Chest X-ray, PA view. Patient: 68 years old, sex M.
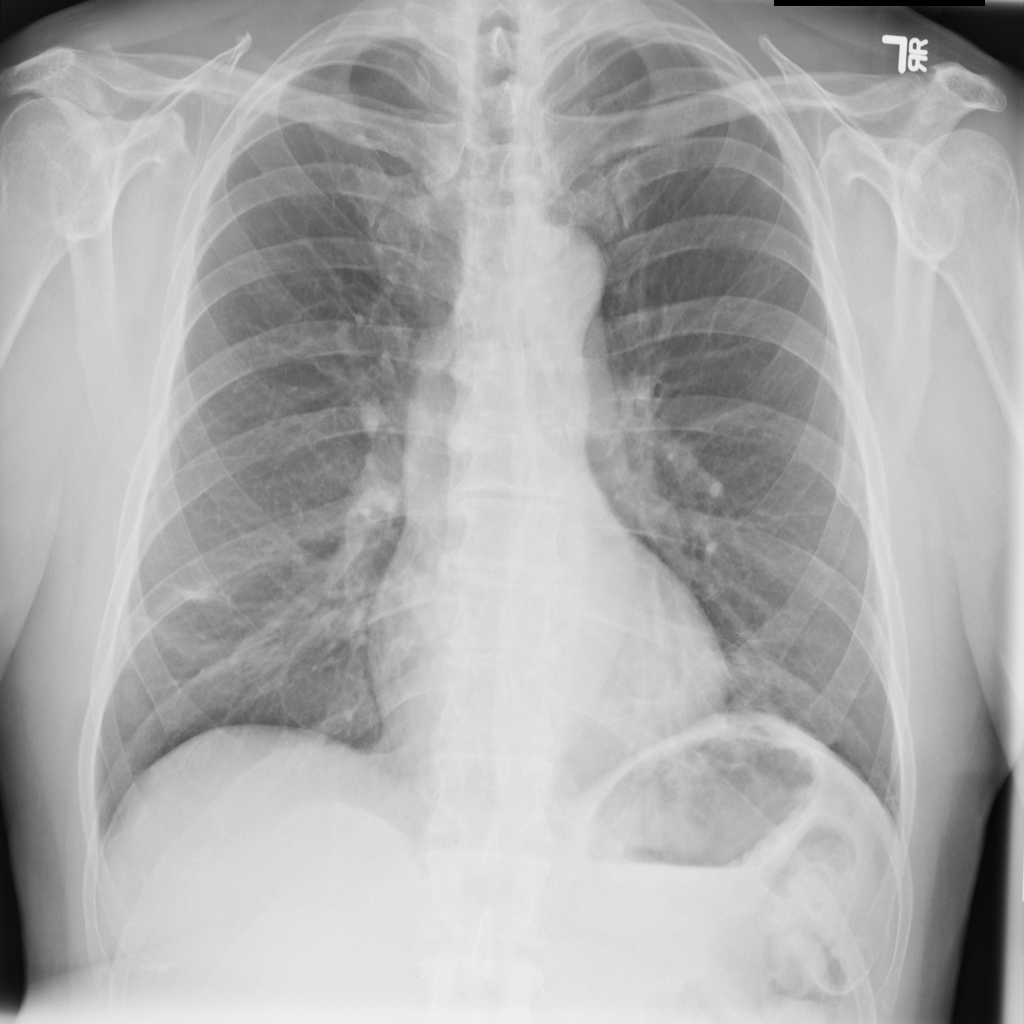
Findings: Atelectasis